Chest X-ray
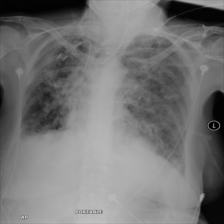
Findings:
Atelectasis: negative
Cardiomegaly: negative
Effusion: negative
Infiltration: negative
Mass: negative
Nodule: negative
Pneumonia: negative
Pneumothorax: negative
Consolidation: negative
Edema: negative
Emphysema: negative
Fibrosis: negative
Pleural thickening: negative
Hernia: negative